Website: lowes
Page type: review-order
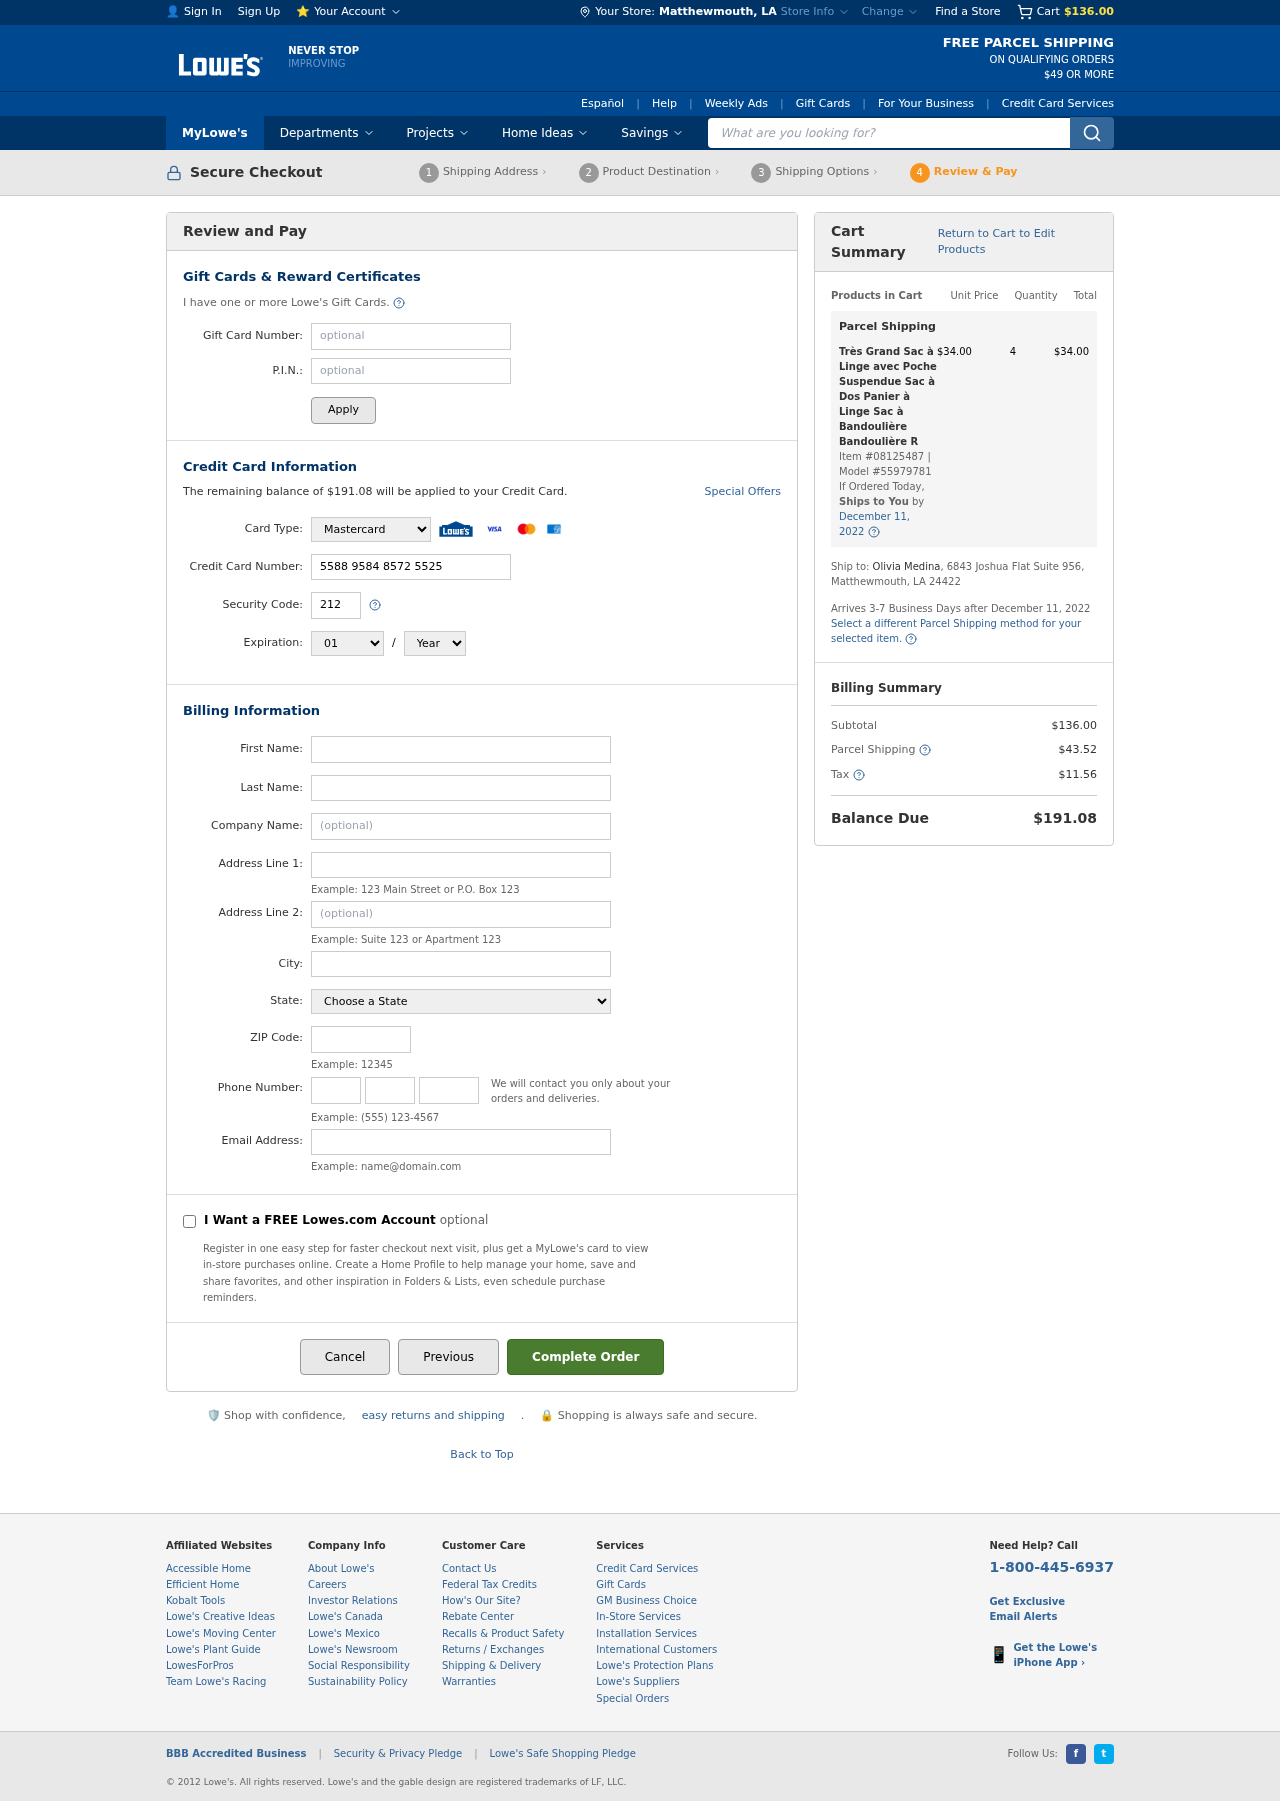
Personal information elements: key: PII_CARD_CVV
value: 212
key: PII_CARD_EXPIRY_MONTH
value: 01
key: PII_CARD_EXPIRY_YEAR
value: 28
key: PII_CARD_NUMBER
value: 5588 9584 8572 5525
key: PII_CARD_TYPE
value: Mastercard
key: PII_CITY
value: Matthewmouth
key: PII_CITY_STATE
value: Matthewmouth, LA
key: PII_EMAIL
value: omedina@yahoo.com
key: PII_FIRSTNAME
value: Olivia
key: PII_LASTNAME
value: Medina
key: PII_PHONE_AREA
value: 450
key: PII_PHONE_PREFIX
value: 376
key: PII_PHONE_SUFFIX
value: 2168
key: PII_POSTCODE
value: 24422
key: PII_STATE
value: Louisiana
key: PII_STREET
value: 6843 Joshua Flat Suite 956
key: PII_STREET2
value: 6843 Joshua Flat Suite 956
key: PII_FULLNAME2
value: Olivia Medina
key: PII_STATE_ABBR
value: LA
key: PII_POSTCODE_FULL
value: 24422
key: PII_CITY_STATE_ZIP
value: Matthewmouth, LA 24422
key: PII_POSTCODE_NUMERIC
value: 24422
Product elements: key: PRODUCT1_NAME
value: Très Grand Sac à Linge avec Poche Suspendue Sac à Dos Panier à Linge Sac à Bandoulière Bandoulière R
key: PRODUCT1_PRICE
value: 34
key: PRODUCT1_QUANTITY
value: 4
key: PRODUCT1_ITEM_NUMBER
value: Item #08125487
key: PRODUCT1_MODEL_NUMBER
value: Model #55979781
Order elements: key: ORDER_SUBTOTAL
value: $136.00
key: ORDER_BALANCE_DUE
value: $191.08
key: ORDER_SHIPPING_DATE
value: December 11, 2022
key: ORDER_ITEM_TOTAL
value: $34.00
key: ORDER_SHIPPING_DATE2
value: December 11, 2022
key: ORDER_SHIPPING_COST
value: $43.52
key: ORDER_TAX
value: $11.56
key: ORDER_TOTAL
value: $191.08
Search elements: key: HEADER_SEARCH
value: What are you looking for?